Question: I have the following code (asp.net and code-behind) that achieves the sort:
'''
protected void Page_Load(object sender, EventArgs e)
{
if (!Page.IsPostBack)
{
PullData("", "");
ViewState["sortOrder"] = "";
}
}
public void PullData(string sortExp, string sortDir)
{
DataTable taskData = new DataTable();
string connString = @"user id = dsfsdfds;" + "password= sadasdada; server= mg; database= ob;" /*+ "Trusted_Connection=yes;"*/ + "connection timeout=30";
string query = @"SELECT 'http://mg/appnet/workview/objectPop.aspx?objectid=' + CAST(CT.OBJECTID AS VARCHAR) + '&classid=1224' 'Task Detail'
,UG.USERGROUPNAME 'Services'
,CT.ATTR2812 'Status'
,CT.ATTR2752 'Due Date'
,CT.ATTR2739 'Task Name'
FROM dbo.RMOBJECTINSTANCE1224 CT
WHERE CT.ACTIVESTATUS = 0";
using (SqlConnection conn = new SqlConnection(connString))
{
try
{
SqlCommand cmd = new SqlCommand(query, conn);
// create data adapter
SqlDataAdapter da = new SqlDataAdapter(query, conn);
// this will query your database and return the result to your datatable
DataSet myDataSet = new DataSet();
da.Fill(myDataSet);
DataView myDataView = new DataView();
myDataView = myDataSet.Tables[0].DefaultView;
if (sortExp != string.Empty)
{
myDataView.Sort = string.Format("{0} {1}", sortExp, sortDir);
}
yourTasksGV.DataSource = myDataView;
yourTasksGV.DataBind();
conn.Close();
}
catch (Exception ex)
{
string error = ex.Message;
}
}
}
protected void yourTasksGV_Sorting(object server, GridViewSortEventArgs e)
{
PullData(e.SortExpression, sortOrder);
}
public string sortOrder
{
get
{
if (ViewState["sortOrder"].ToString() == "Desc")
{
ViewState["sortOrder"] = "Asc";
}
else
{
ViewState["sortOrder"] = "Desc";
}
return ViewState["sortOrder"].ToString();
}
set
{
ViewState["sortOrder"] = value;
}
}
'''
My 'GridView':
'''
<asp:GridView AlternatingRowStyle-BackColor="#E2E2E2" AutoGenerateColumns="false" OnSorting="yourTasksGV_Sorting" AllowSorting="true" ID="yourTasksGV" runat="server" ClientIDMode="Static" EmptyDataText="There is no data to display" OnRowDataBound="yourTasksGV_RowDataBound" OnRowCreated="yourTasksGV_RowCreated">
<Columns>
<asp:HyperLinkField Target="_blank" DataNavigateUrlFields="Task Detail" DataTextField="Task Name" DataNavigateUrlFormatString="" HeaderText="Task Details" SortExpression="Task Detail" ItemStyle-Width="35%" ItemStyle-CssClass="taskTableColumn" />
<asp:BoundField DataField="Services" HeaderText="Services" SortExpression="Services" ItemStyle-Width="25%" ItemStyle-CssClass="taskTableColumn" />
<asp:BoundField DataField="Status" HeaderText="Status" SortExpression="Status" ItemStyle-Width="15%" ItemStyle-CssClass="taskTableColumn" />
<asp:BoundField DataField="Due Date" HeaderText="Due Date" SortExpression="Due Date" ItemStyle-Width="15%" ItemStyle-CssClass="taskTableColumn" />
</Columns>
</asp:GridView>
'''
For the first column I am taking the 'Task Name' and showing as the display text for the link in 'Task Detail' column from the SQL query (DataTextField is Task Name instead of Task Details).
How can I modify my code to do the following:
1. When I click on the Task Details tab it should sort by the Task Name that is shown as the display for the link which is the Task Detail?
2. Display an image next to the header text which I am sorting the table by? (up.png and down.png)?
3. On page load, sort by #1 ASC and display the image respectively?
My 'GridView' that is being shown to the user (Note how the first column the link is used inside the 'href' and the display text is the 'Task Name'):

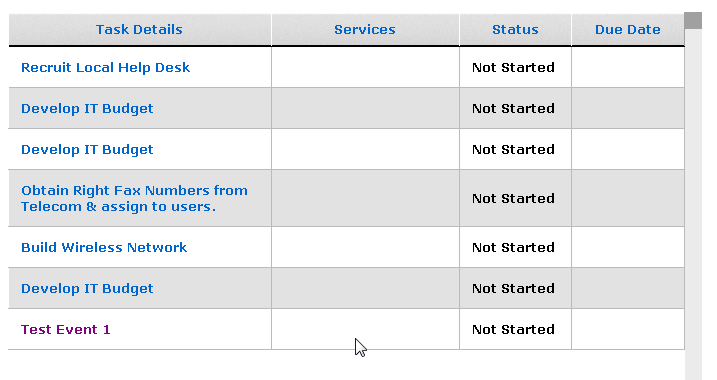
Answer: there is an useful solution here :
<URL>
and you can do this
to display image use this code:
'''
protected void gv_RowCreated(object sender, GridViewRowEventArgs e)
{
if (e.Row.RowType == DataControlRowType.Header)
{
//Call the GetSortColumnIndex helper method to determine
//the index of the column being sorted.
int sortColumnIndex = GetSortColumnIndex();
if (sortColumnIndex != -1)
{
// Call the AddSortImage helper method to add
// a sort direction image to the appropriate
// column header.
AddSortImage(sortColumnIndex, e.Row);
}
}
}
int GetSortColumnIndex()
{
// Iterate through the Columns collection to determine the index
// of the column being sorted.
foreach (DataControlField field in gv.Columns)
{
if (field.SortExpression == gv.SortExpression)
{
return gv.Columns.IndexOf(field);
}
}
return -1;
}
void AddSortImage(GridViewRow headerRow)
{
int iCol = GetSortColumnIndex();
if (-1 == iCol)
return;
// Create the sorting image based on the sort direction.
Image sortImage = new Image();
if (SortDirection.Ascending == this.GridView1.SortDirection)
{ sortImage.ImageUrl = @"~\Images\BlackDownArrow.gif";
sortImage.AlternateText = "Ascending Order";
} else
{
sortImage.ImageUrl = @"~\Images\BlackUpArrow.gif";
sortImage.AlternateText = "Descending Order";
}
// Add the image to the appropriate header cell.
headerRow.Cells[iCol].Controls.Add(new LiteralControl("&nbsp;"));
headerRow.Cells[iCol].Controls.Add(sortImage);
}
'''
and to sort, enable gridview "allowsorting property" and add 'Sort Expression" to the columns properties.